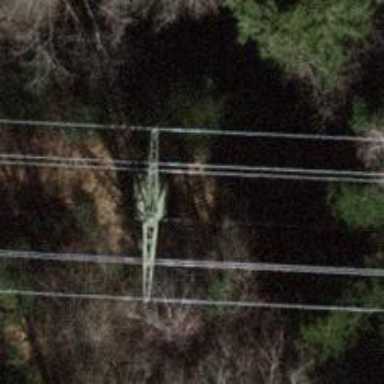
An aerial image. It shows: Lattice structure tower used for power transmission.